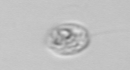
Label: Amoeba